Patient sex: F
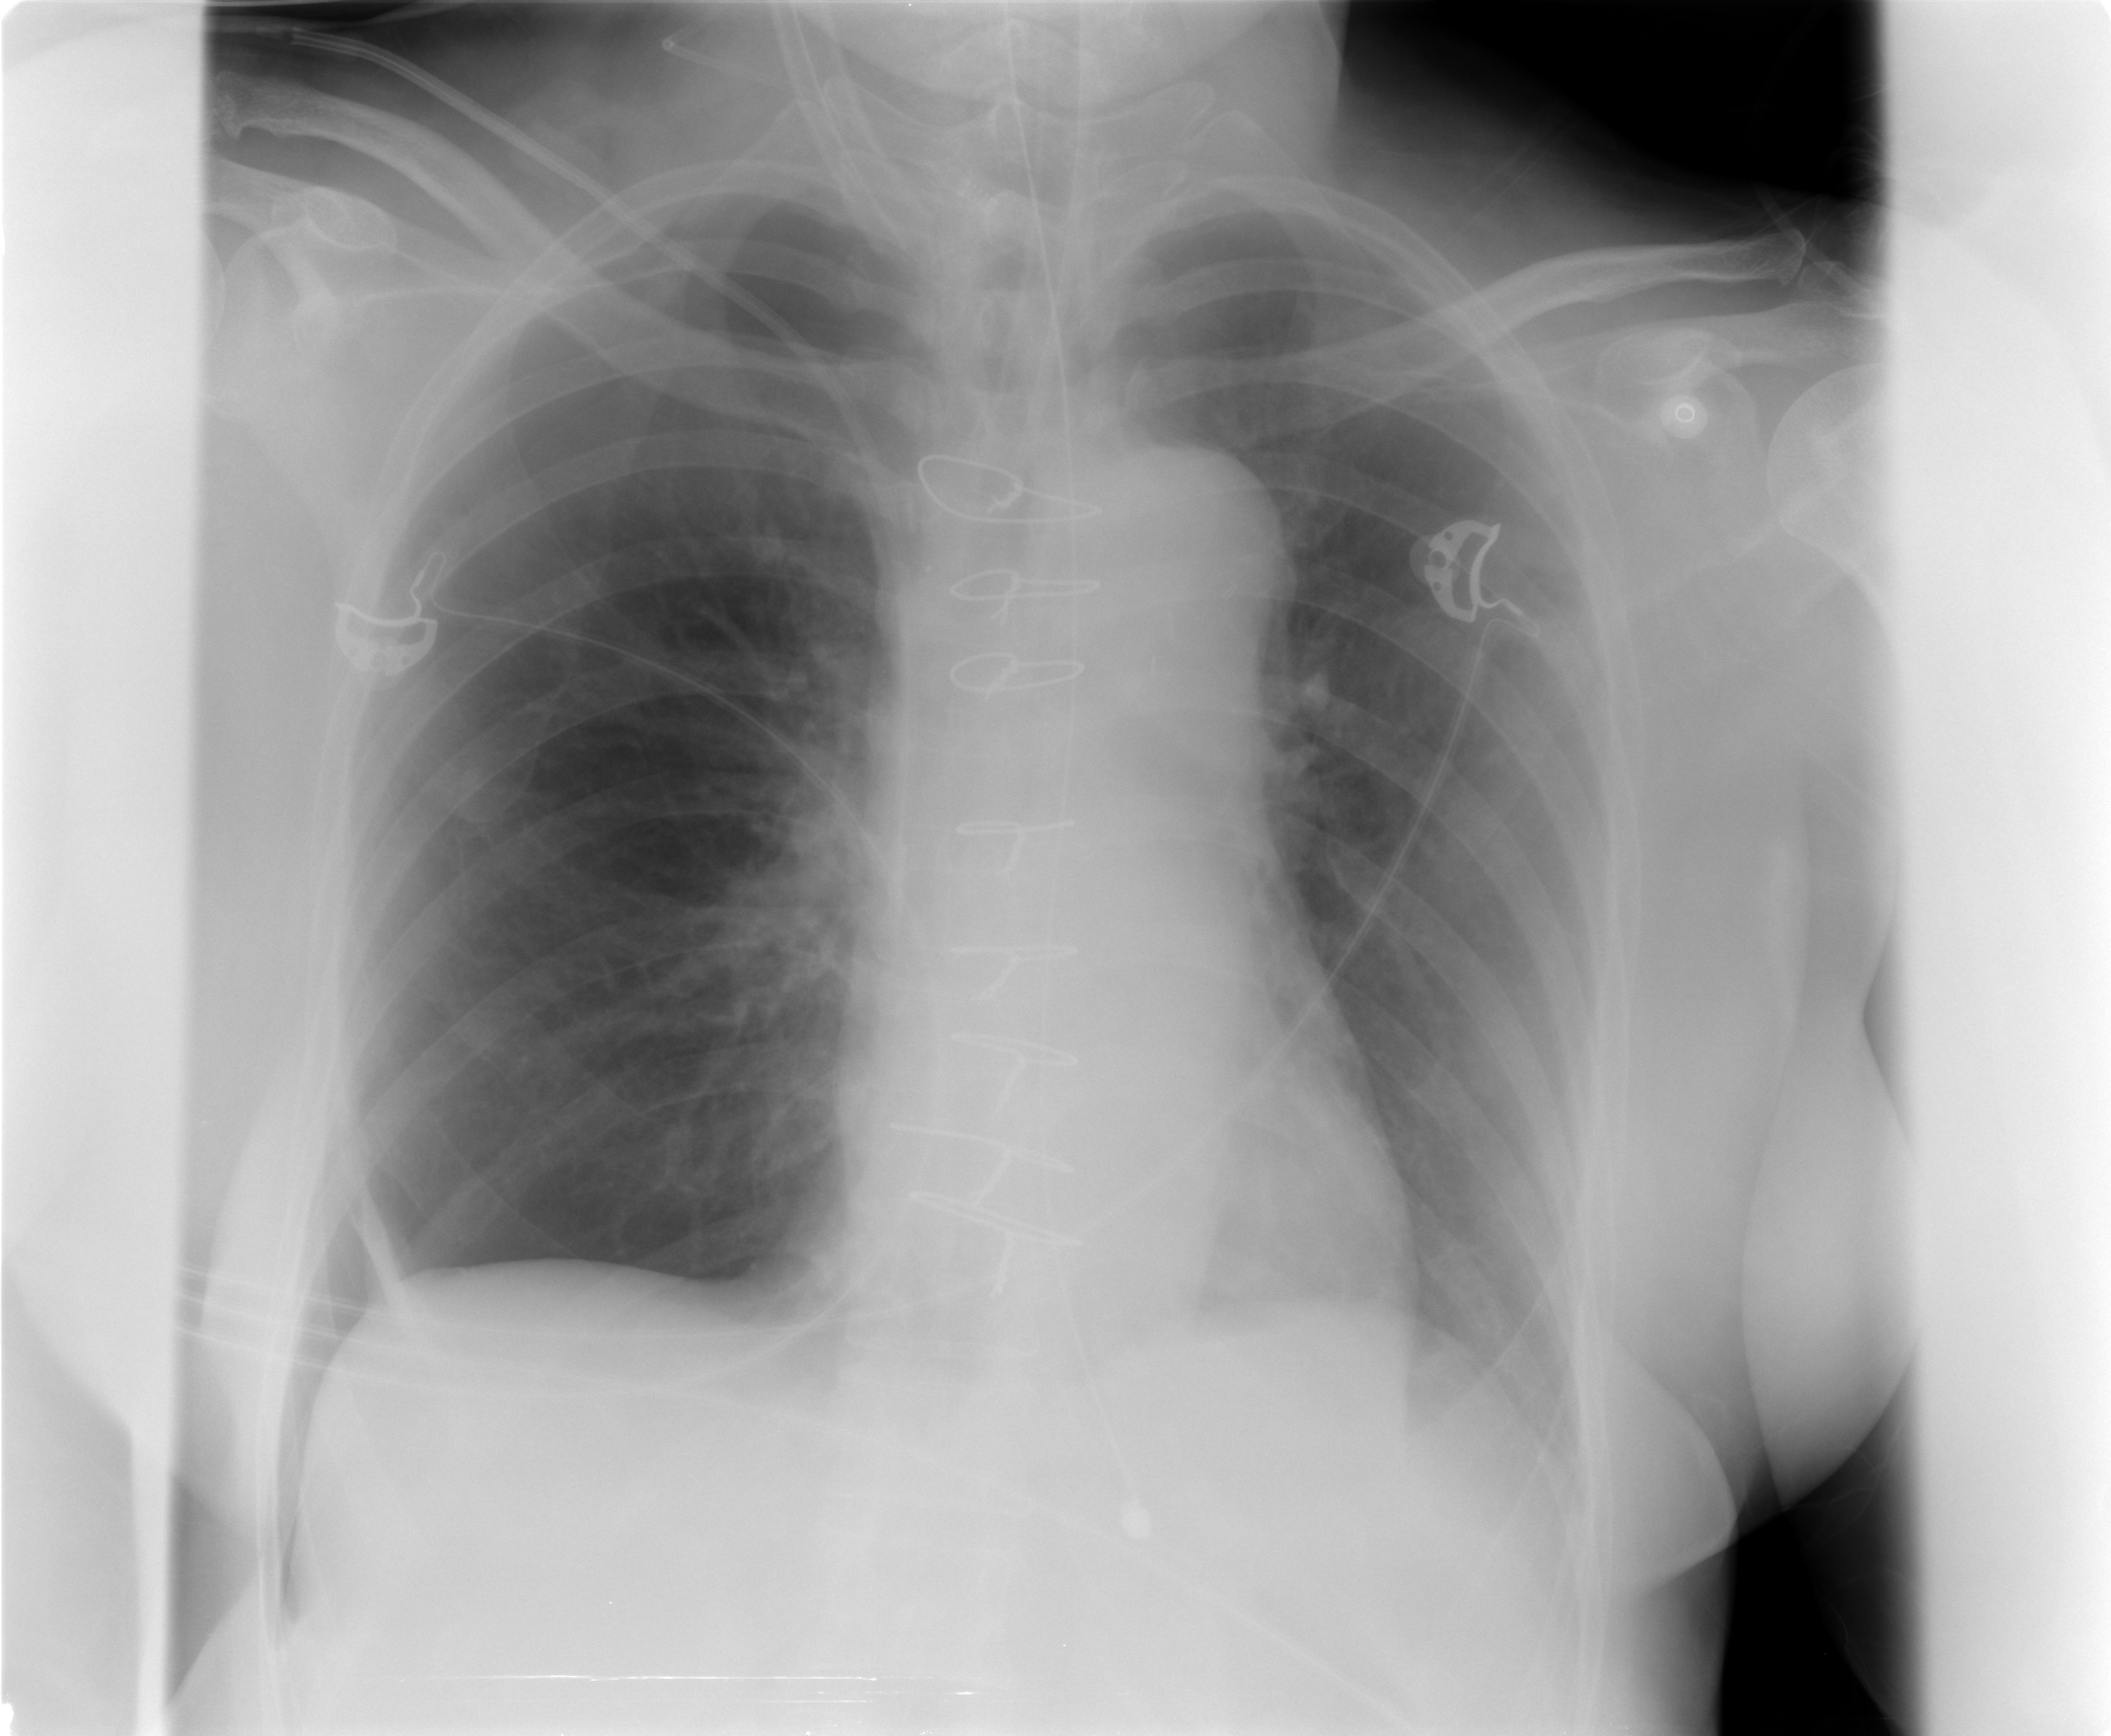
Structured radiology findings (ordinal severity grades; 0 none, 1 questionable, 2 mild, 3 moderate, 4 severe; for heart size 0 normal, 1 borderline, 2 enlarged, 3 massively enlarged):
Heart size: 0
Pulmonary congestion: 0
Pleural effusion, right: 0
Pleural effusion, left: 0
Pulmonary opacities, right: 0
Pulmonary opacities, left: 0
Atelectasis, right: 2
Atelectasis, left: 0